Interaction volume radius: 5 \u00c5
Interaction volume height: 40 \u00c5
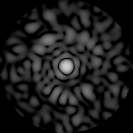
Disorder parameter: 0.8442